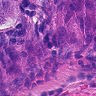
Metastatic tissue present: yes